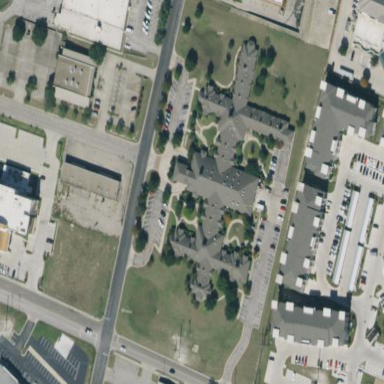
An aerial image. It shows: Nursing home building.